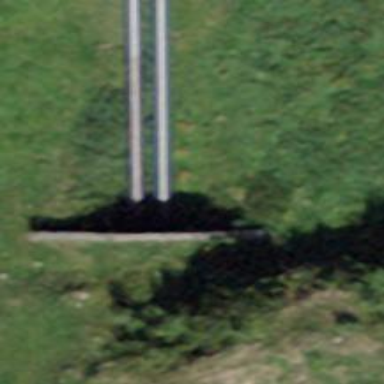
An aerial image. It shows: Retaining wall.